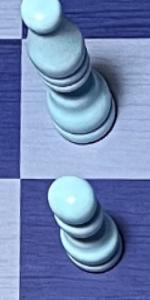
Label: Pawn_White